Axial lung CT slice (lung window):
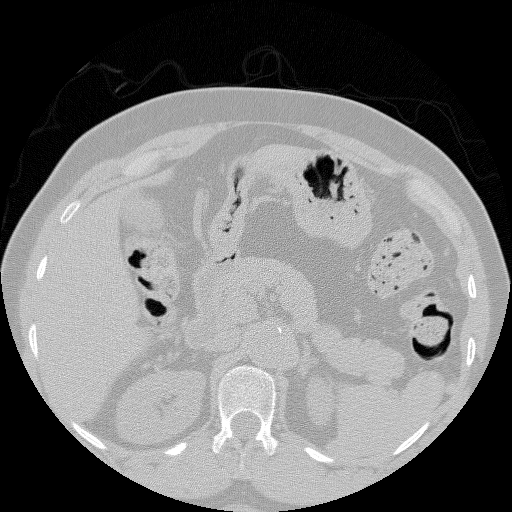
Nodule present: no